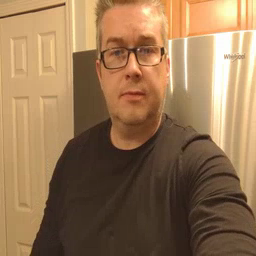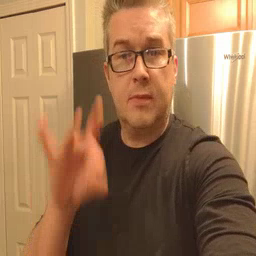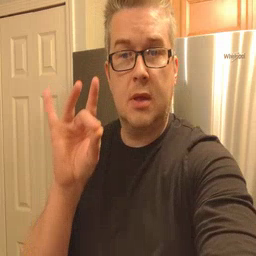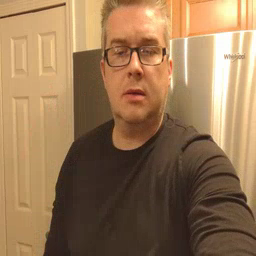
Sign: find